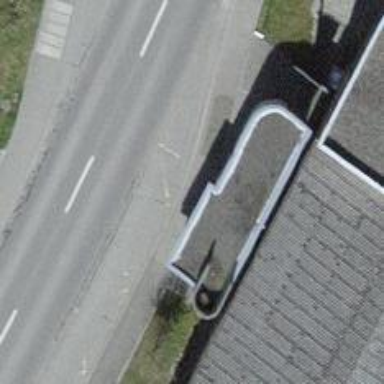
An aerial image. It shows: Bus stop with shelter. It is platform for public transport.